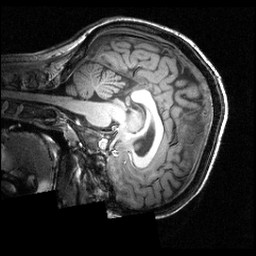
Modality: T1w
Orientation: sagittal
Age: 23
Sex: female
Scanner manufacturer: siemens
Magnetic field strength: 3.951 T
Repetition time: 1.5 s
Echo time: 0.00335 s